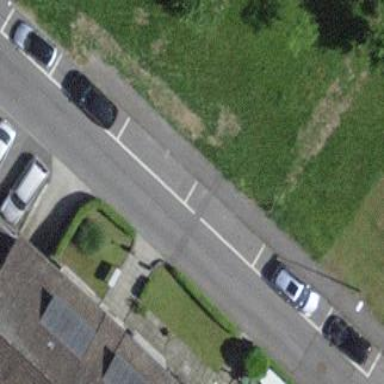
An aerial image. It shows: Parking lane.